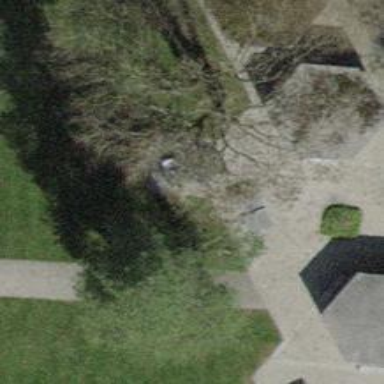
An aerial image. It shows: Urban tree adds touch of nature to the surroundings.